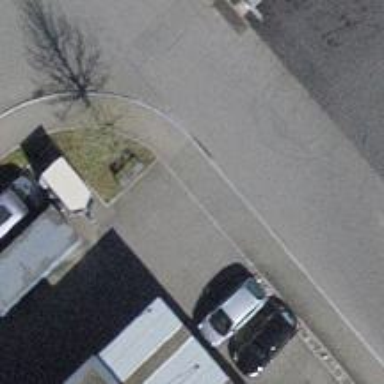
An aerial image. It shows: Sidewalk.